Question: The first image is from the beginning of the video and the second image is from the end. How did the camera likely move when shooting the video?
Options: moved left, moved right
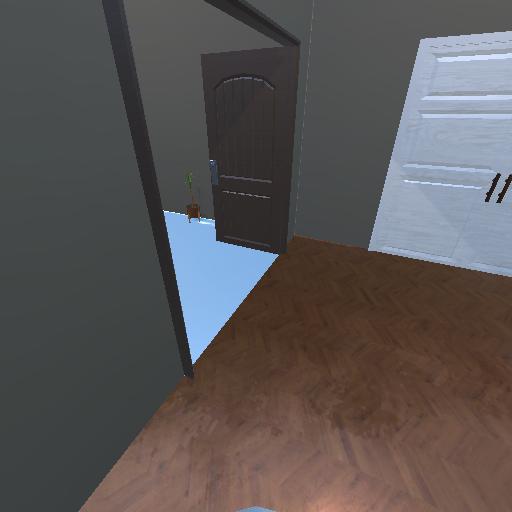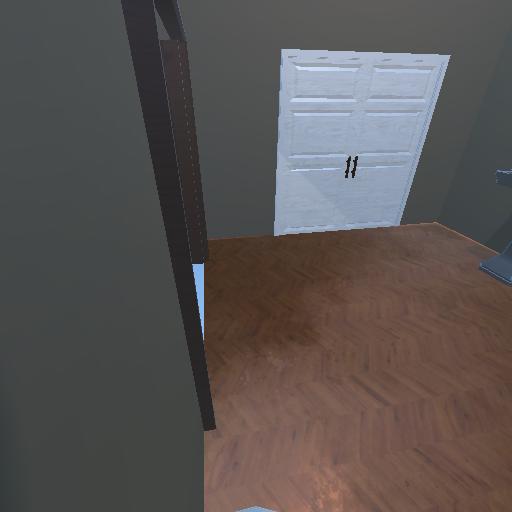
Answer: moved left